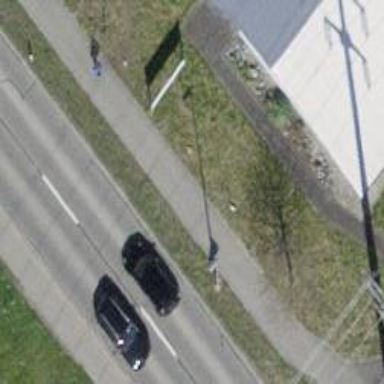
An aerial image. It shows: Sidewalk along the footway.